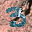
Label: 3